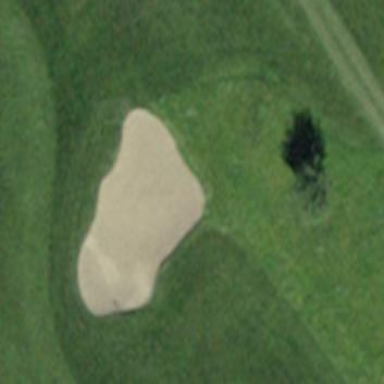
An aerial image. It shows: Bunker filled with sand on golf course.